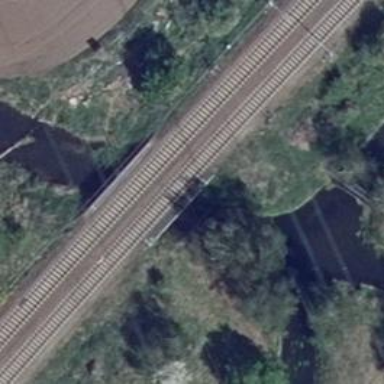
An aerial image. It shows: Bridge with electrified railway tracks featuring contact line.